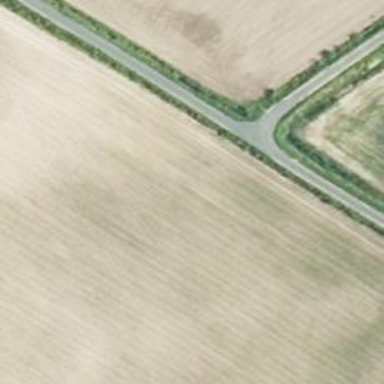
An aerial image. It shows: Embankment next to road.